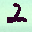
Label: 2